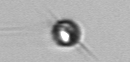
Label: Acanthoica_quattrospina